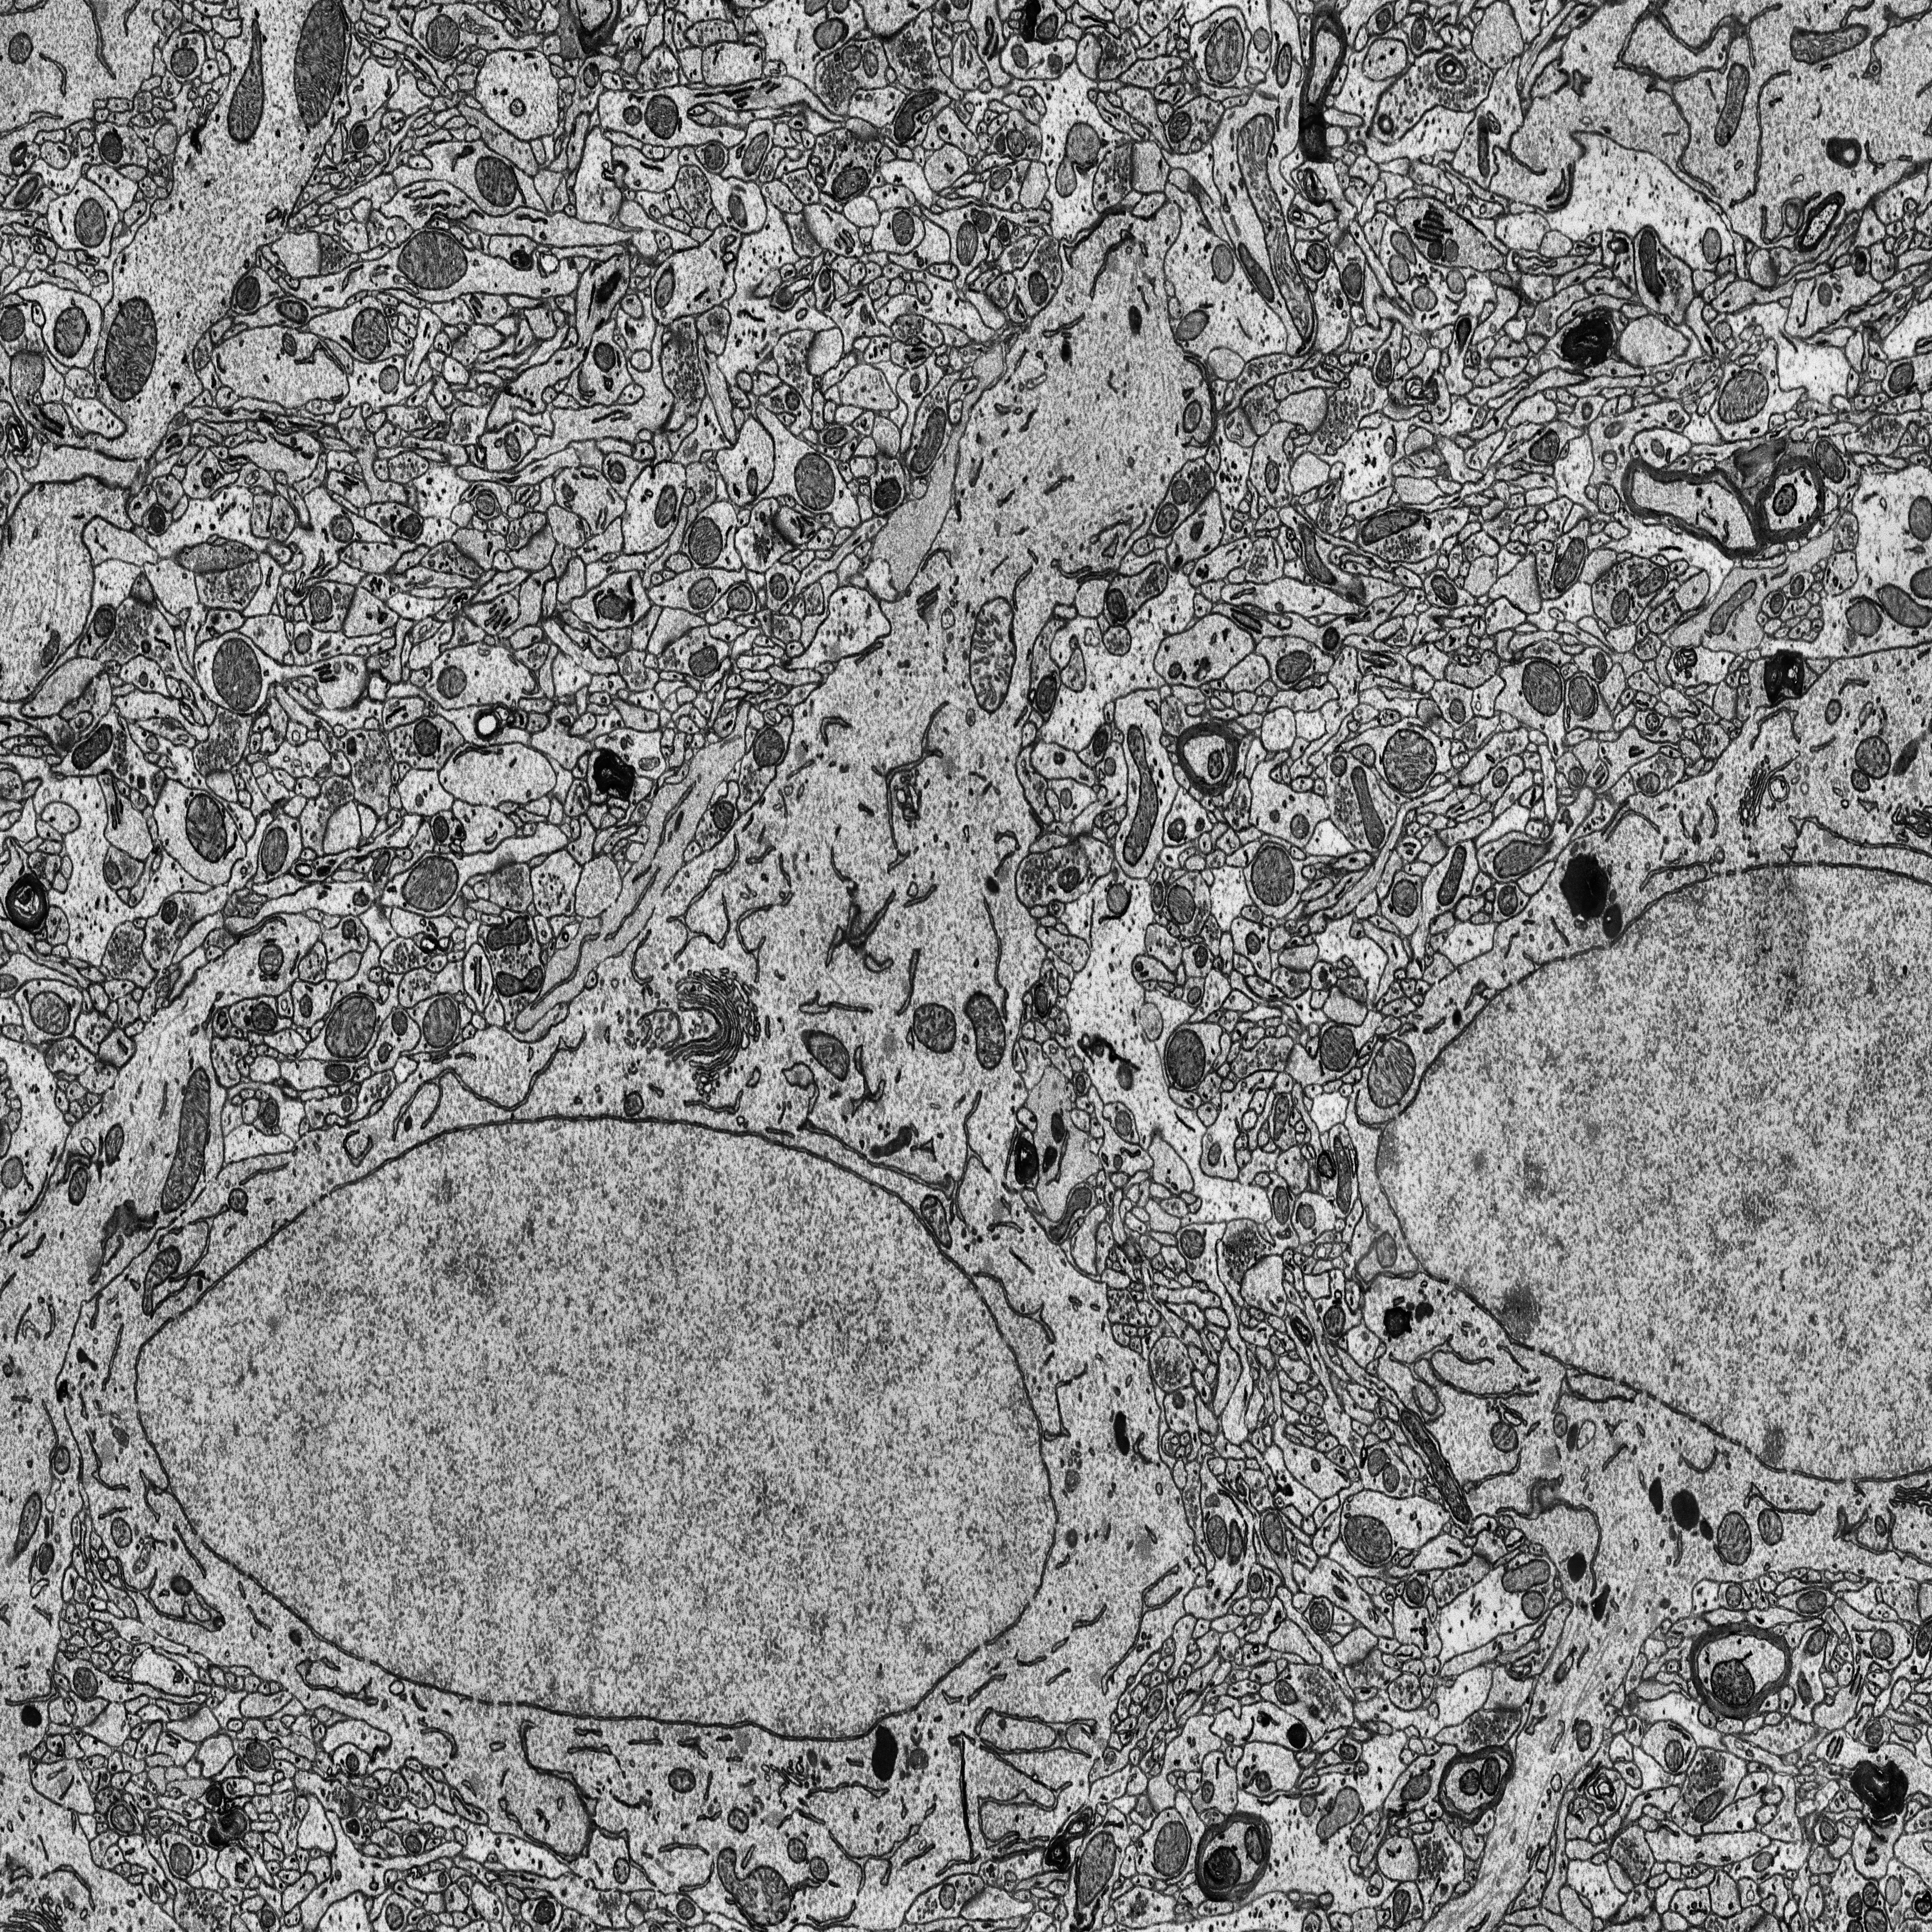
Electron microscopy slice of rat cortex tissue
Slice depth (z): 395
Mitochondria instances in slice: 322